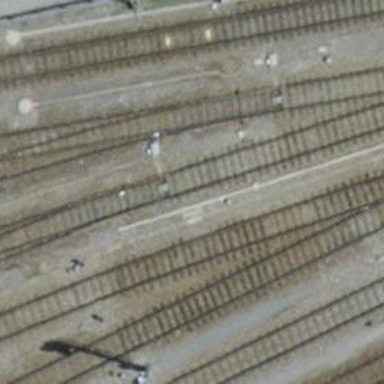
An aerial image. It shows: Railway switch.